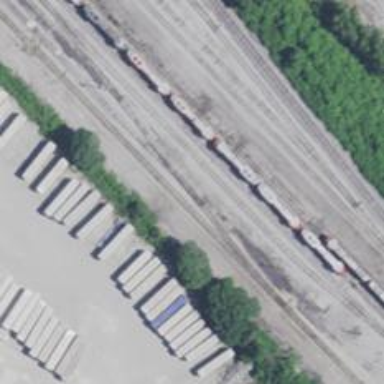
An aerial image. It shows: Railway yard in service.